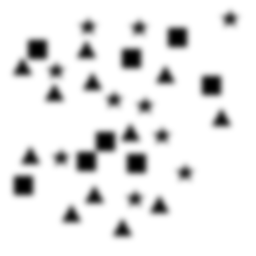
Squares: 8
Triangles: 12
Stars: 10
Total shapes: 30